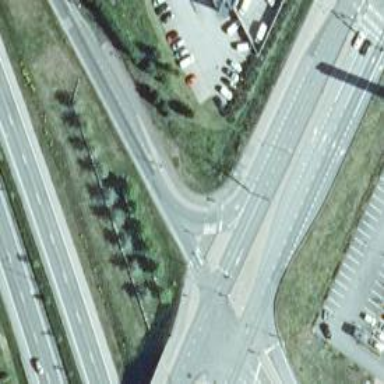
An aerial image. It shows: Asphalt cycleway with crossing.